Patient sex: M
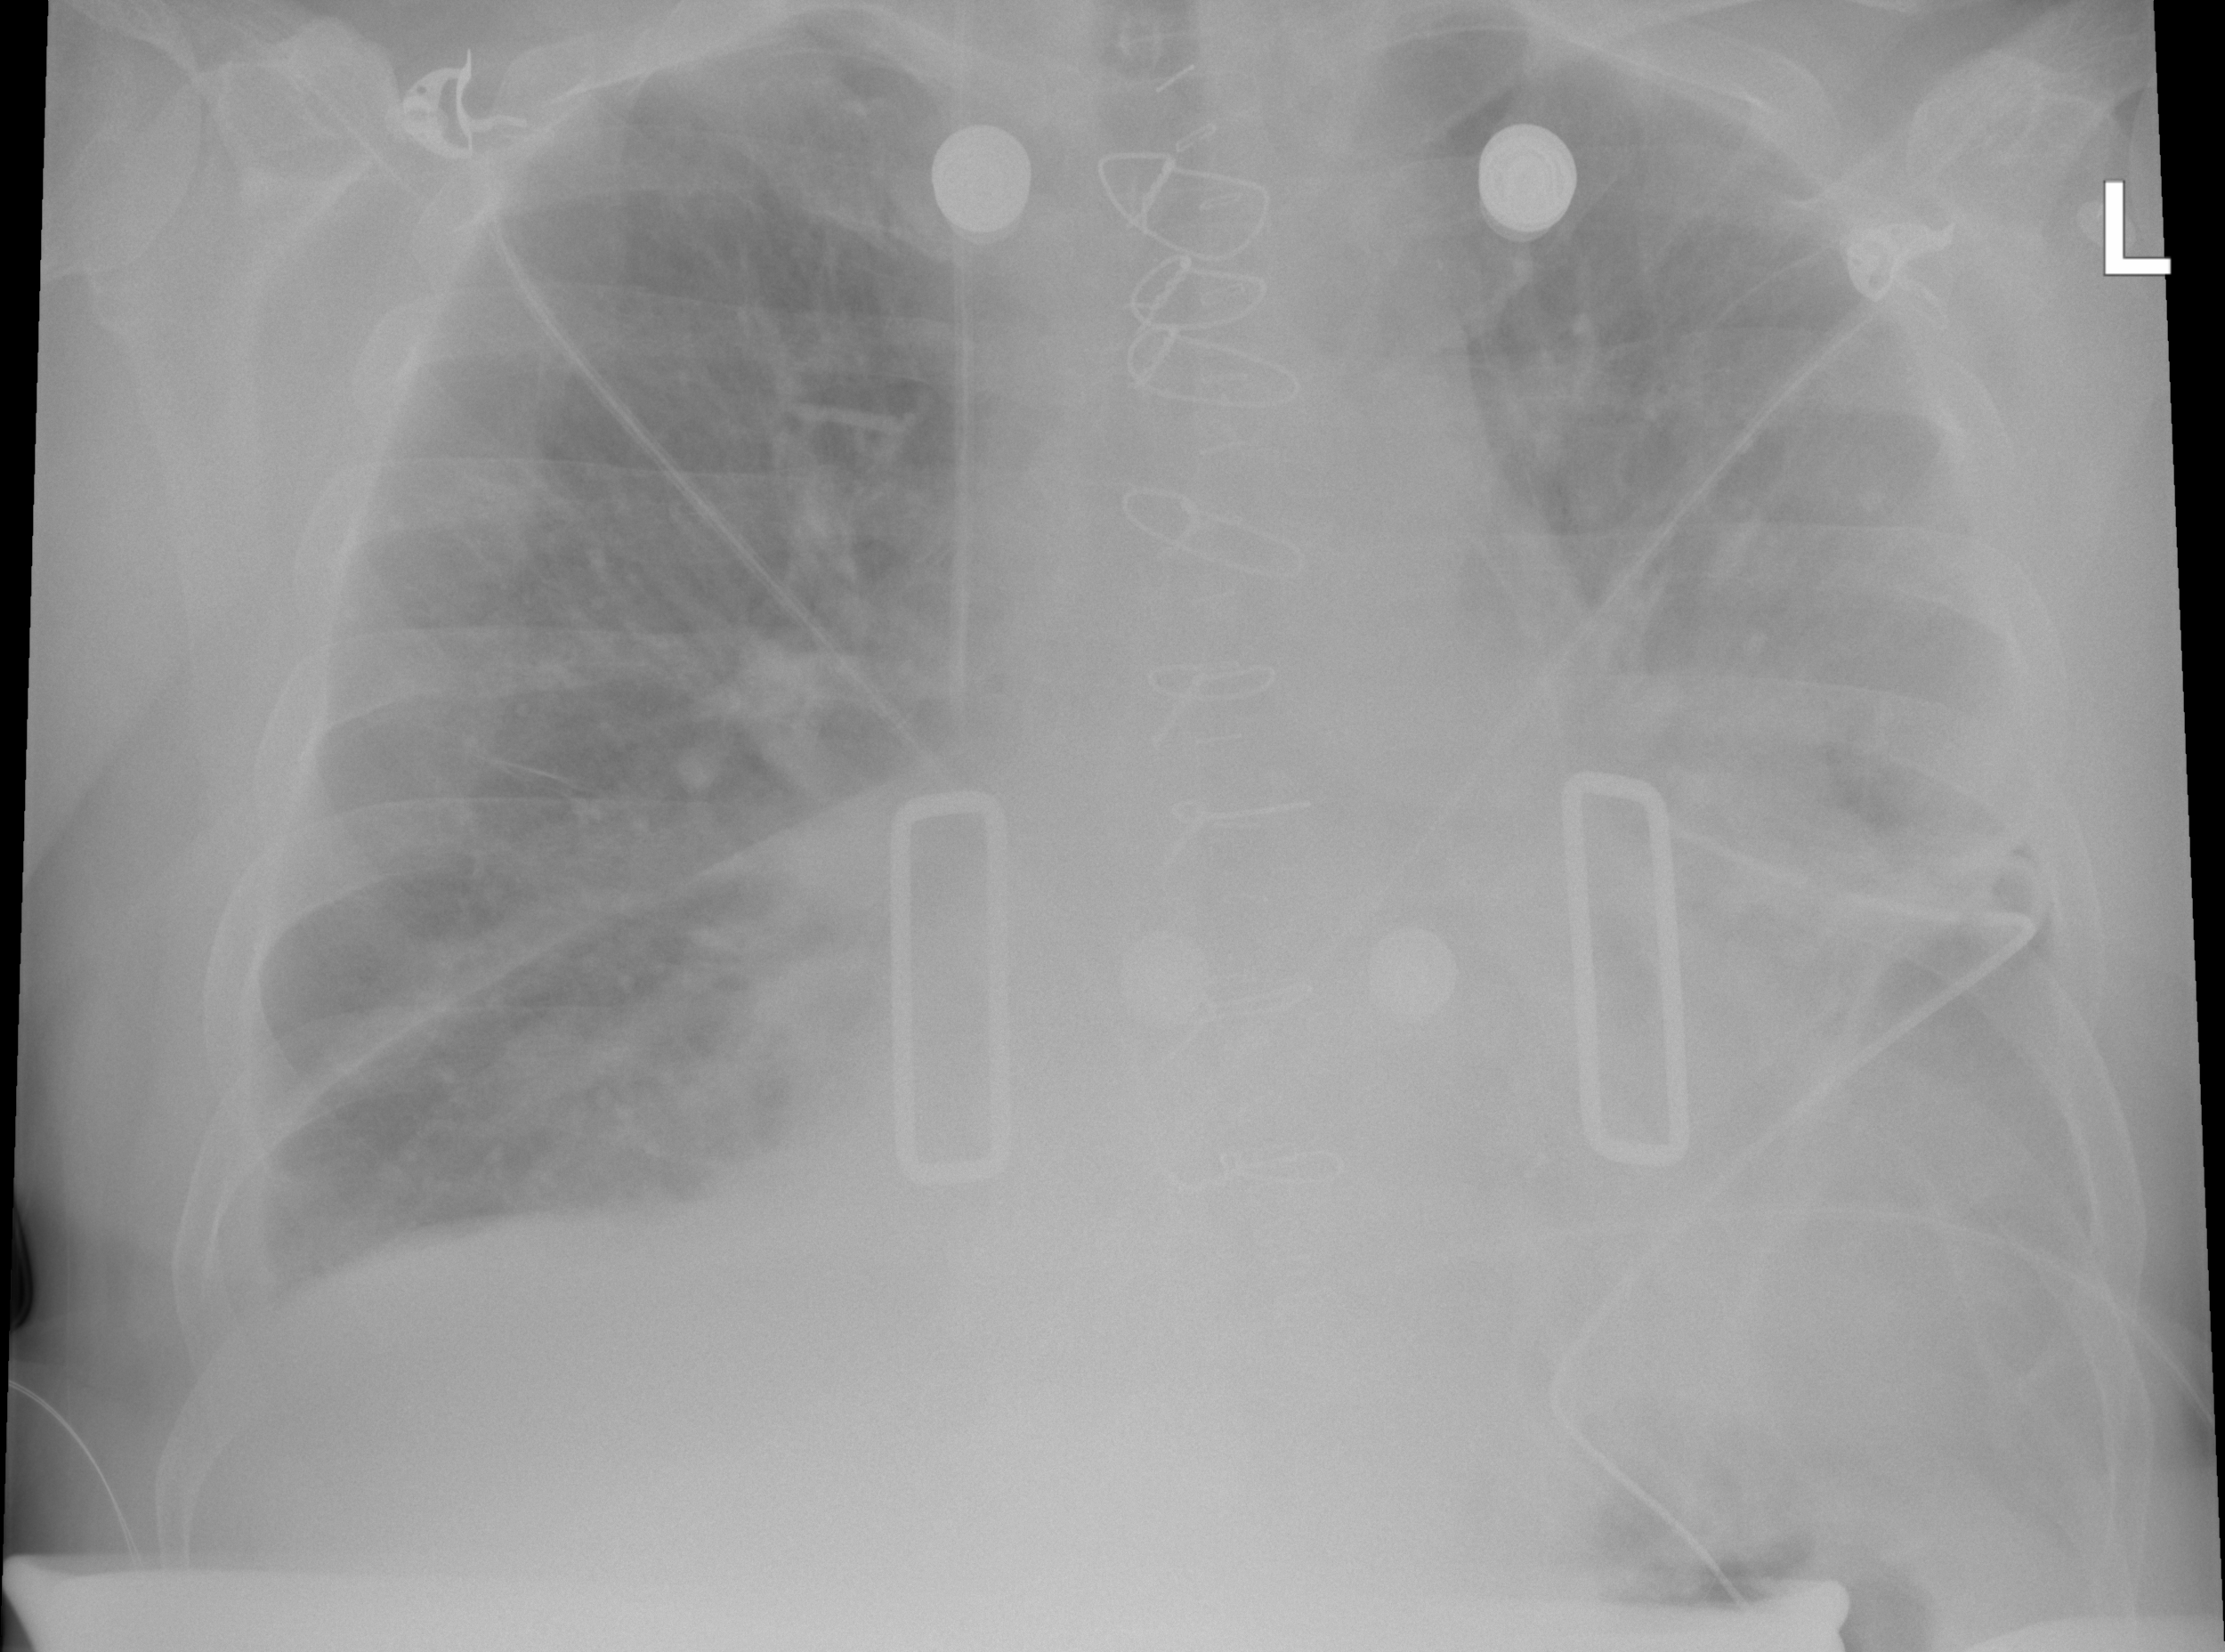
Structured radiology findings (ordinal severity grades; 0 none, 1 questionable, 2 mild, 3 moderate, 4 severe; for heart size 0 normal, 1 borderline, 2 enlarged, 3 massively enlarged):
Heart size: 2
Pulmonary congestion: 3
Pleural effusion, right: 0
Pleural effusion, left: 3
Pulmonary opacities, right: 2
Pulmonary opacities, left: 2
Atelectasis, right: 2
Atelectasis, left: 0